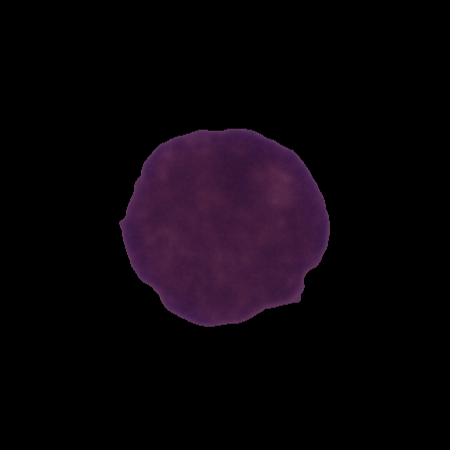
Label: cancer